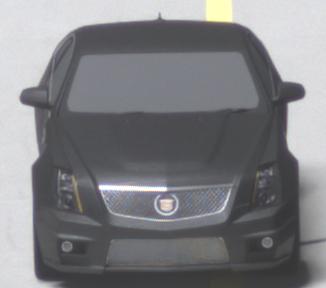
Make: Cadillac
Model: CTS-V
Detailed model: CTS-V (II) Limousine
Model produced from: 2008/11
Model produced until: 2010/12
Doors: 4
Color: gray
Road condition: dry road
Daytime: not specified
Contrast: high contrast